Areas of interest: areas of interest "Library"
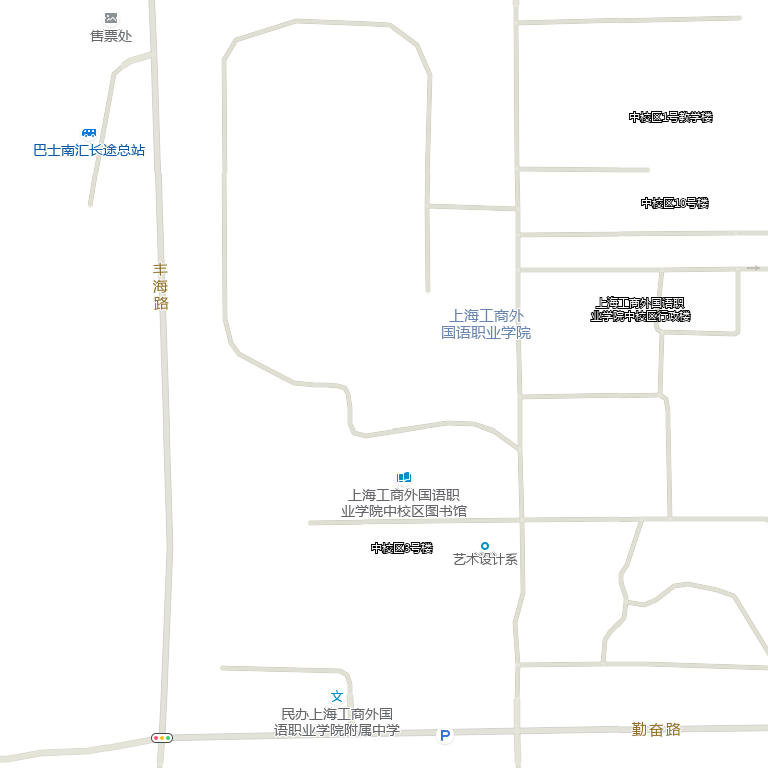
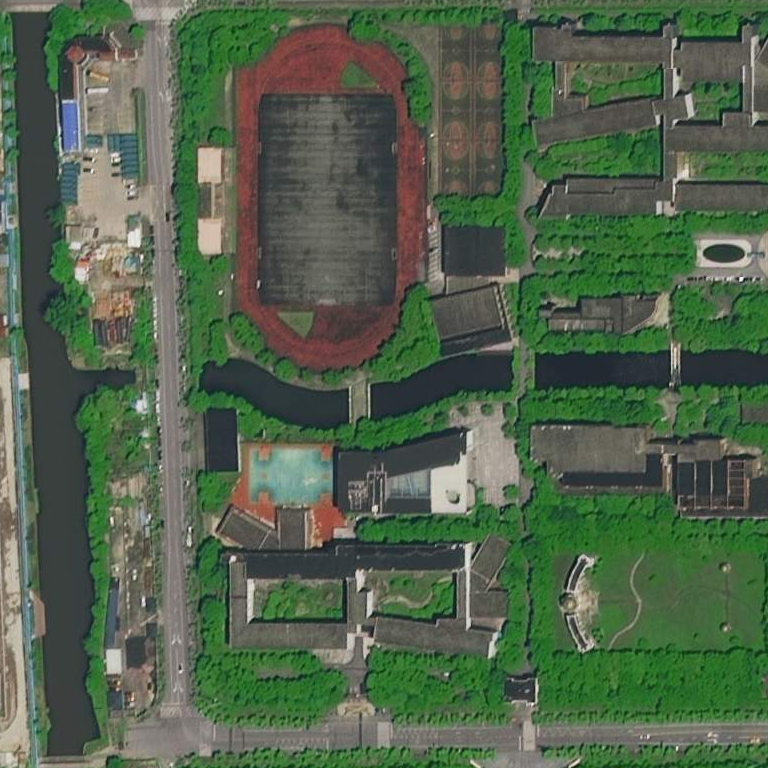